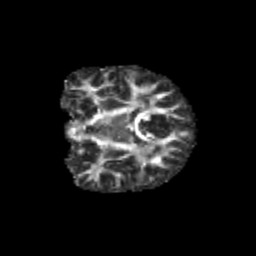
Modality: FA
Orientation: coronal
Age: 9
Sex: female
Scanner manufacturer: siemens
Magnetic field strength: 3 T
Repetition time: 3.8 s
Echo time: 0.07 s